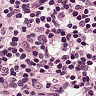
Metastatic tissue present: no